Field crop: tomato
Growth stage: 1
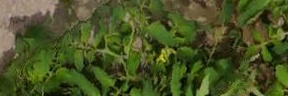
Species: tomato